Question: I have a Android App I have developed, It has been created from a successful ios App that was released and works fine. On one device it works correctly, no errors and does not crash. However on another device (newer, newer version of Android, faster processor) it crashes. Here are the memory errors when it crashes.

The app is designed to take a picture and to then use that picture as the background for a canvas, then a screen shot is taken. I can go through this process once, but then if I repeat the process and take another picture, the application crashes on exit of the camera API for the second time. And displays these errors. The application is Developed in Eclipse using Phonegap and Jquery mobile. I am unsure which parts of my code I should post to help this problem, but please feel free to ask if you feel some may be relevant.
Any help is really appreciated.
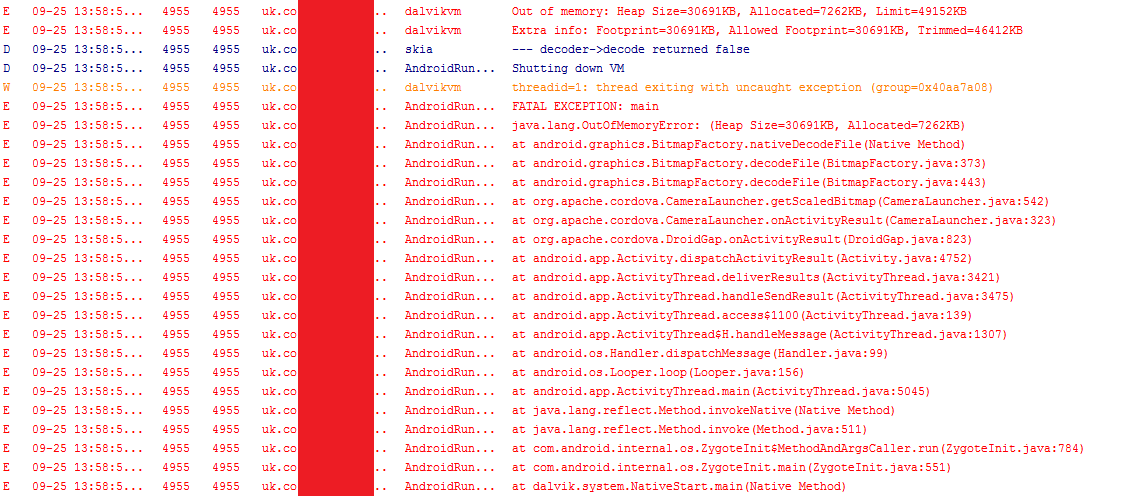
Answer: Okay, if you review my post on why we run out of memory on PhoneGap Android apps:
<URL>
You may find some tips when you use the camera.getPicture() command. Other than that I'm currently working on fixing some of these Camera issues by bringing everything in house instead of firing a camera intent.